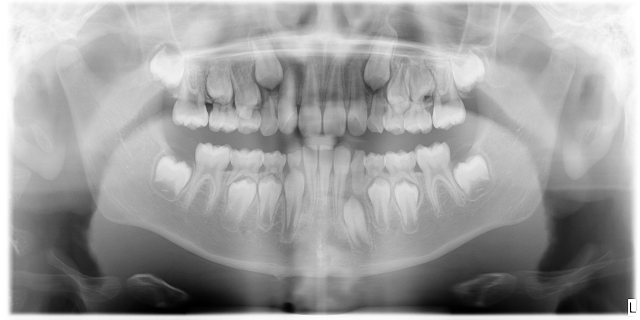
child